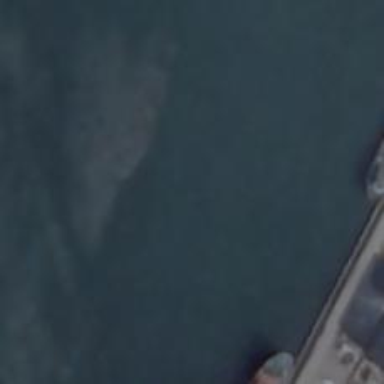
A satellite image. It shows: Man-made pier.